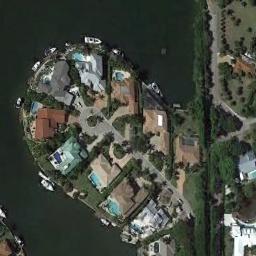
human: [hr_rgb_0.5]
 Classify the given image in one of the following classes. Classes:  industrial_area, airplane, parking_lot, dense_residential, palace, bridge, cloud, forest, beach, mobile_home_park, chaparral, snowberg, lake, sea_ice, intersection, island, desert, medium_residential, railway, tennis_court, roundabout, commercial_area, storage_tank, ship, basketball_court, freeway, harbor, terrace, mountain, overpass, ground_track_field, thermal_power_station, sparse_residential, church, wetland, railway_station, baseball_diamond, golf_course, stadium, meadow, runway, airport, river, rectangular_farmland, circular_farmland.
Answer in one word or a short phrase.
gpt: dense_residential